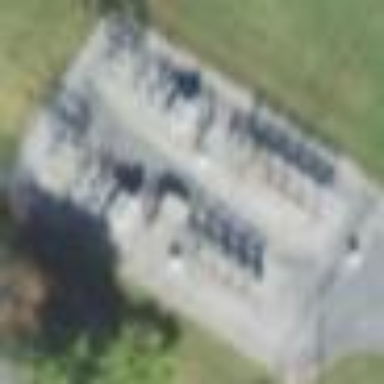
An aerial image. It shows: Substation surrounded by fence.